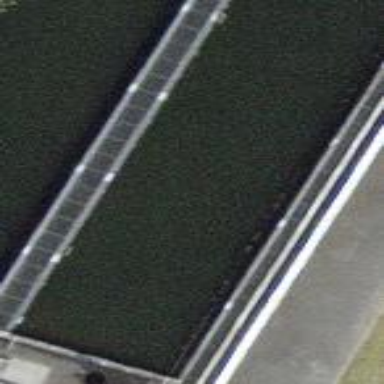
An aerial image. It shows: Image of wastewater.